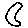
Label: moon